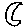
Label: moon